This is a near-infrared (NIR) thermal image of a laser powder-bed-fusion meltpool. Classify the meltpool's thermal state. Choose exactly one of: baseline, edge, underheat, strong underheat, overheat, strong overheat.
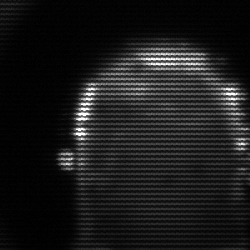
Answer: baseline